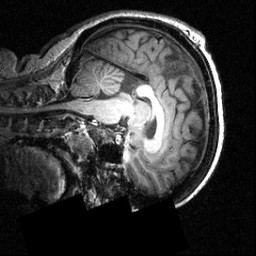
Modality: T1w
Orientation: sagittal
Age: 21
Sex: female
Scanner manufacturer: siemens
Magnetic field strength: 3.951 T
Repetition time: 1.5 s
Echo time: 0.00335 s